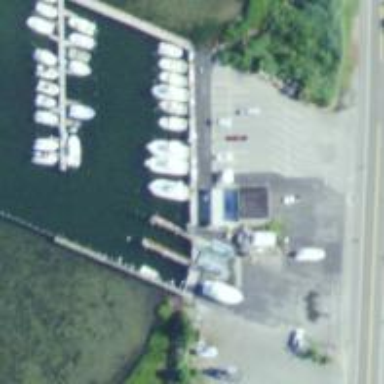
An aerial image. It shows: Pier used as boat lift along the waterway.